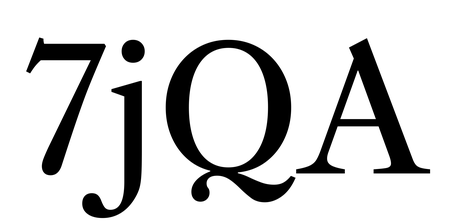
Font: LibreCaslonText_Regular